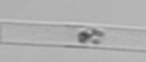
Label: Dactyliosolen_blavyanus